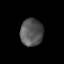
Tissue: prostate
Cell type: Fibroblasts
Senescence score: 0.7924
Nuclear area (px): 604
Mean DAPI intensity: 85.919